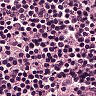
Metastatic tissue present: no